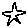
Label: star